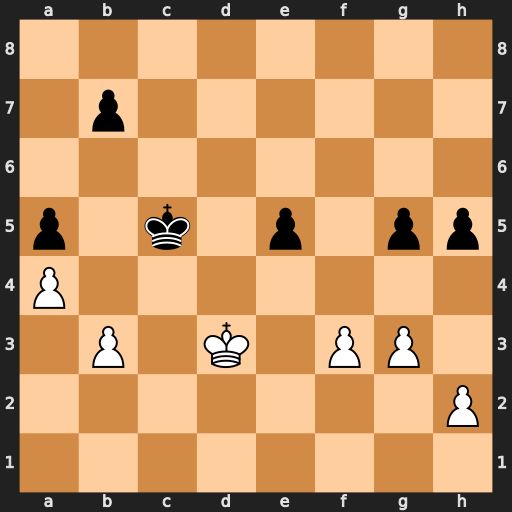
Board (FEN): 8/1p6/8/p1k1p1pp/P7/1P1K1PP1/7P/8
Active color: w
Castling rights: -
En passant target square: -
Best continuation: Ke4 g4 f4 exf4 gxf4